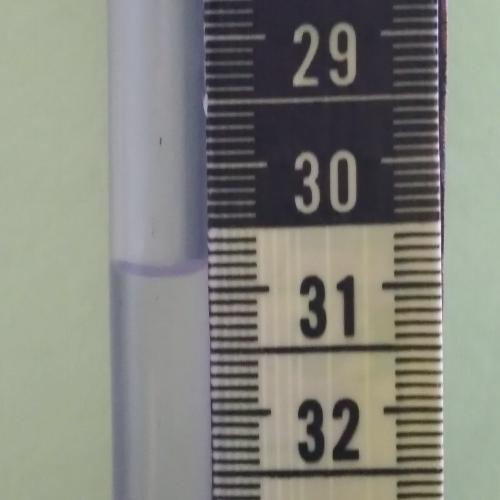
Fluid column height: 30.8 cm